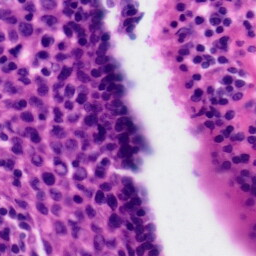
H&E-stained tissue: Tonsil